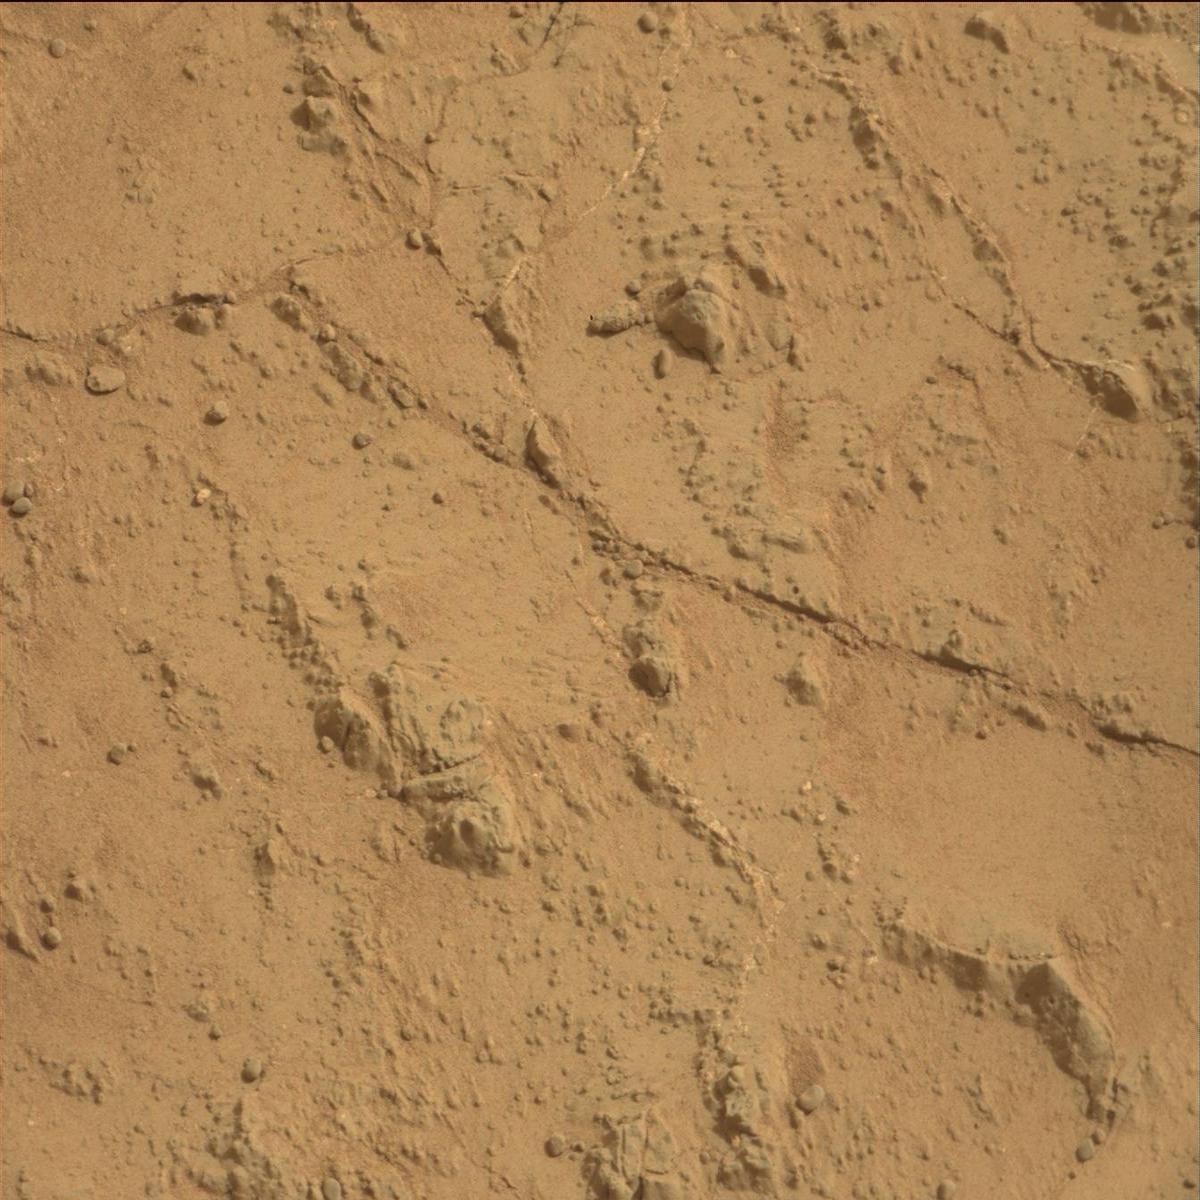
Terrain classes present: Bedrock, Sand / Soil